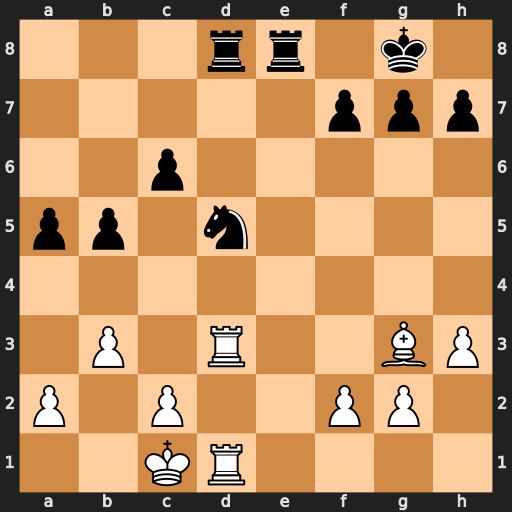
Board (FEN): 3rr1k1/5ppp/2p5/pp1n4/8/1P1R2BP/P1P2PP1/2KR4
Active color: w
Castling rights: -
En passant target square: -
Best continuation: c4 bxc4 bxc4